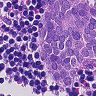
Metastatic tissue present: yes